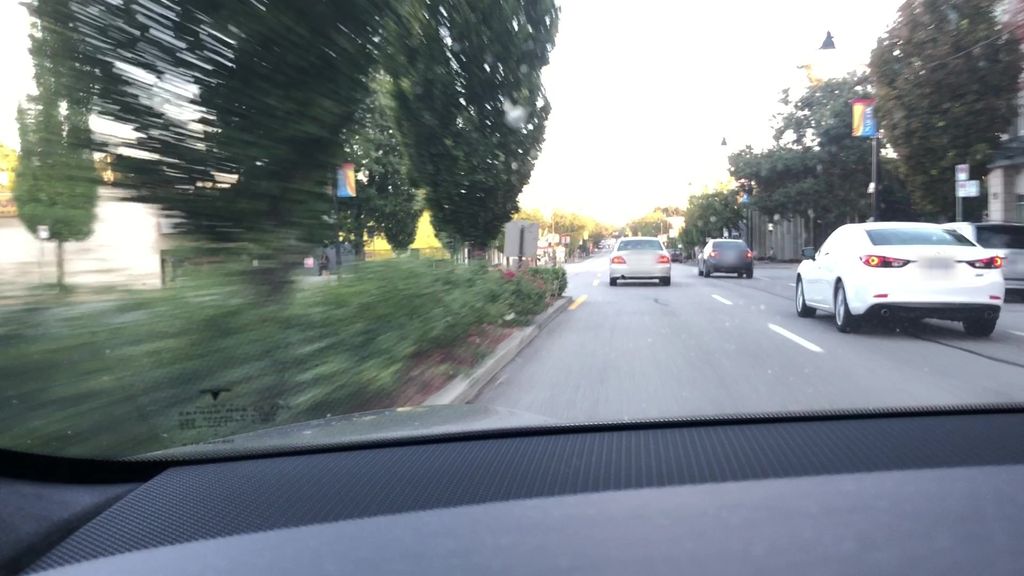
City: vancouver